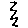
Label: zigzag